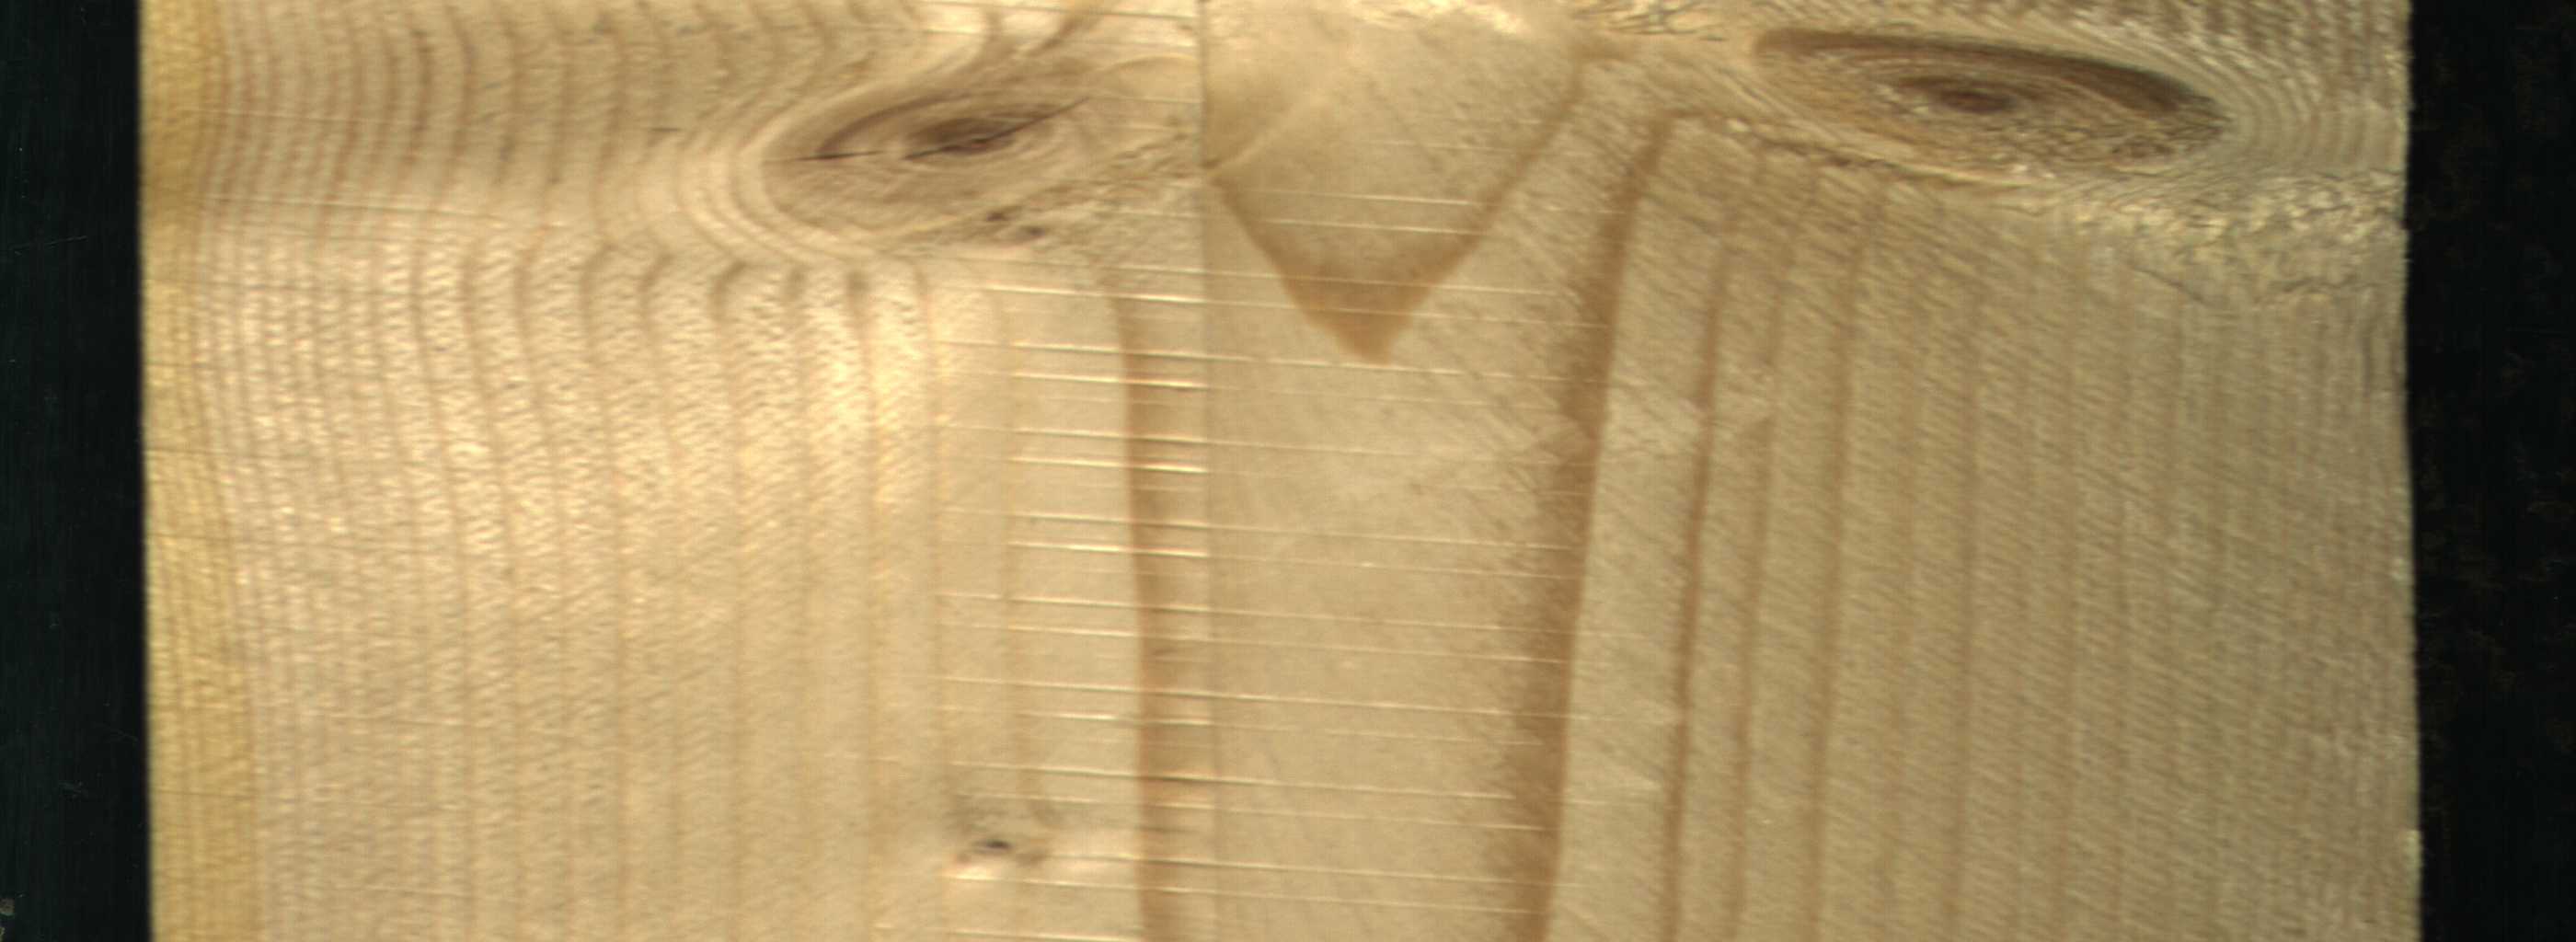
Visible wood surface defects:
knot_with_crack
Live_Knot